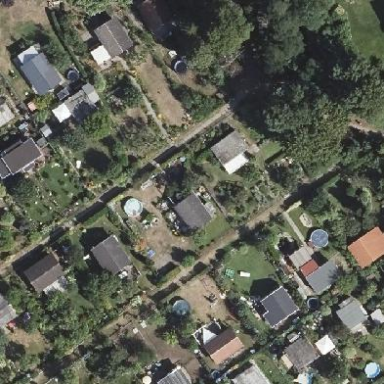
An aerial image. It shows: Plot in the allotments.